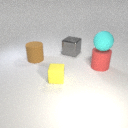
small yellow rubber cube in front of large red rubber cylinder